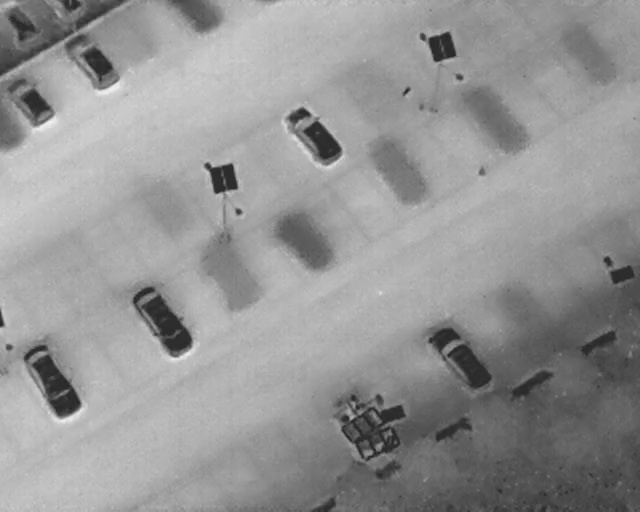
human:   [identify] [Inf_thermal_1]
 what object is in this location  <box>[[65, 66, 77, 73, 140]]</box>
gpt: <ref>1 medium car at the bottom right</ref>

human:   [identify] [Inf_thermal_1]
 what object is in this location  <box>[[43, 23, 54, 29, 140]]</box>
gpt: <ref>1 medium car at the top</ref>